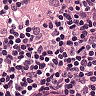
Metastatic tissue present: yes